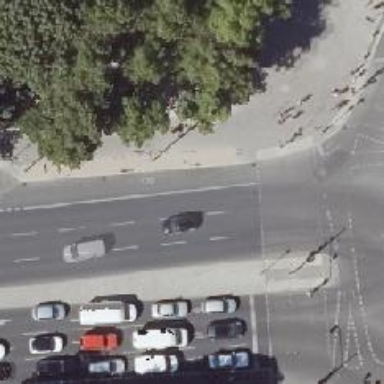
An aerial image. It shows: Taxi stand.